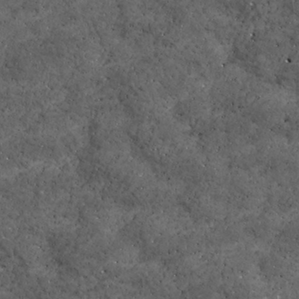
Label: non_frost